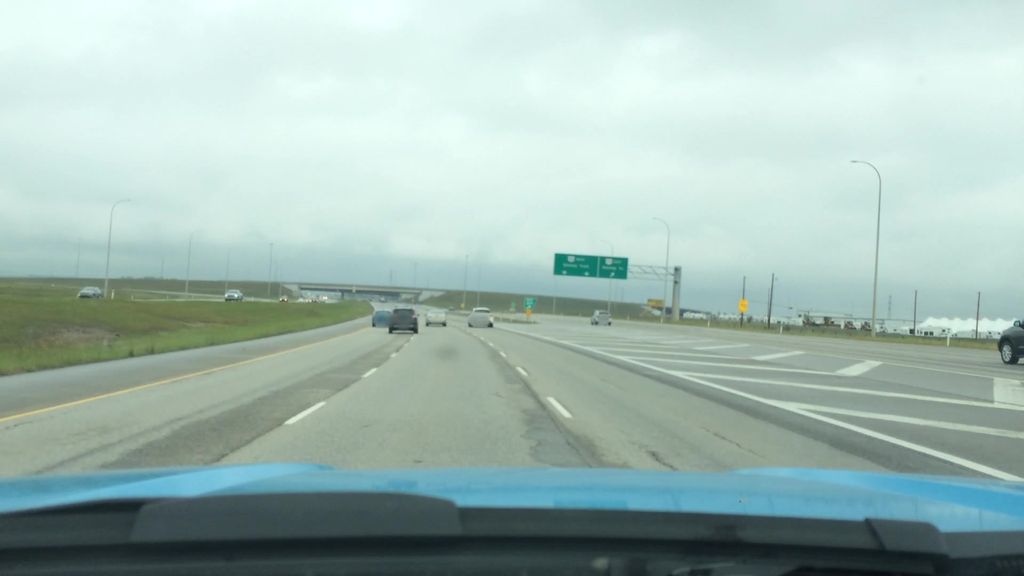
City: calgary